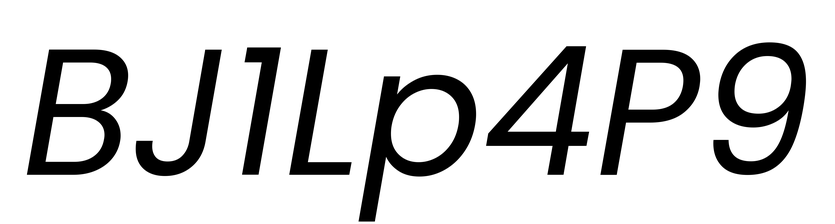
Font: Poppins-Italic